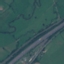
Land use / land cover: Highway